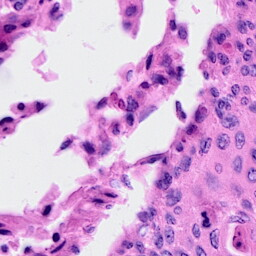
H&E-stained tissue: Cervix